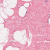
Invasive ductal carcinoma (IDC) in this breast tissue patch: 0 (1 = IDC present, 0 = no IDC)